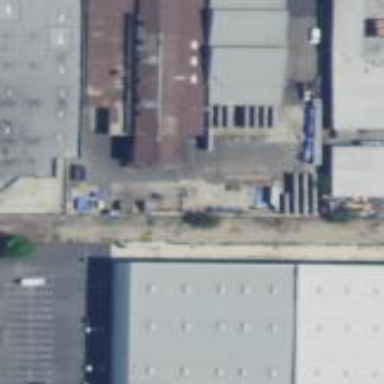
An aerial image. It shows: Industrial building.